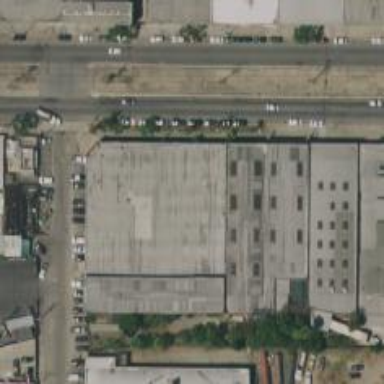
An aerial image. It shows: Warehouse building.